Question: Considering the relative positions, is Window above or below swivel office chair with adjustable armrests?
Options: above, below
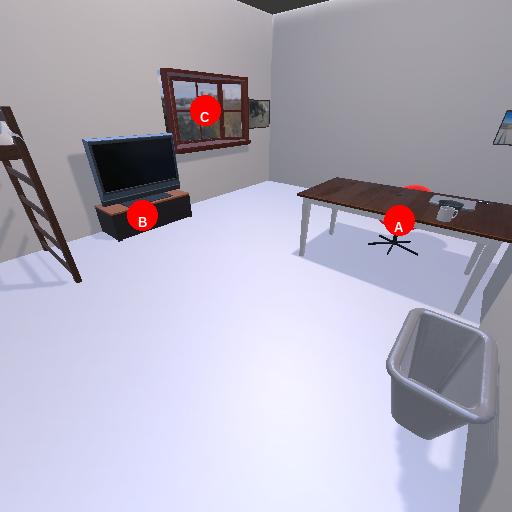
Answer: above